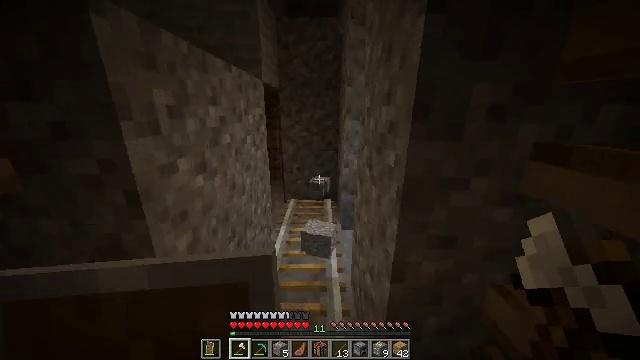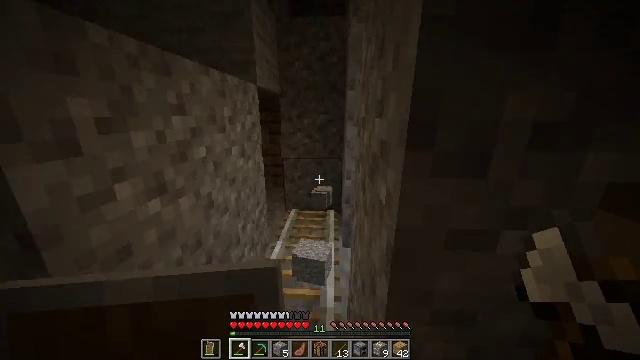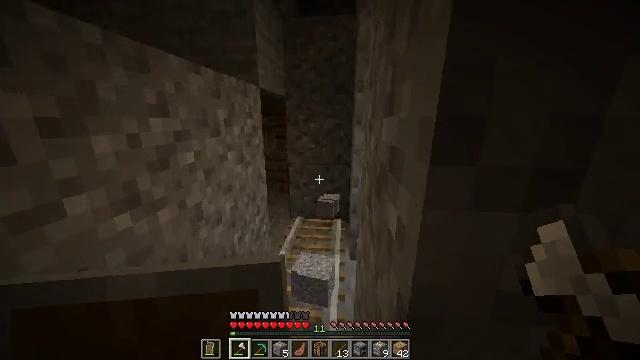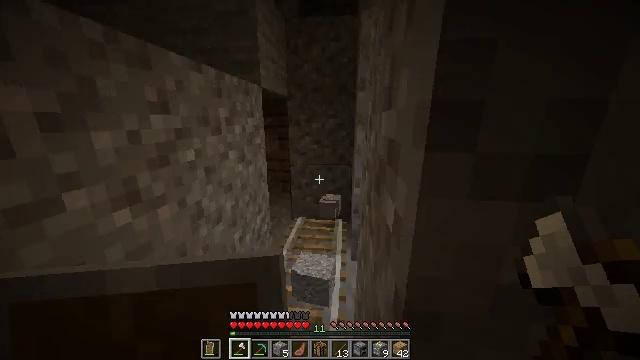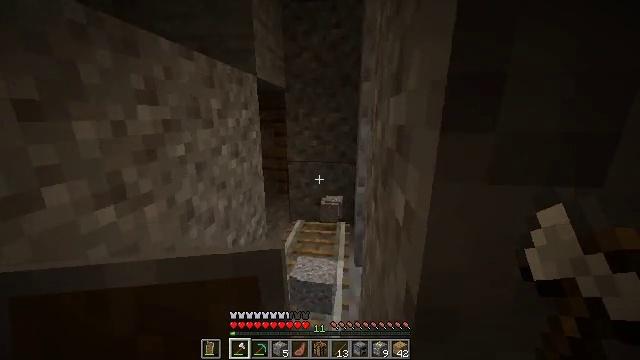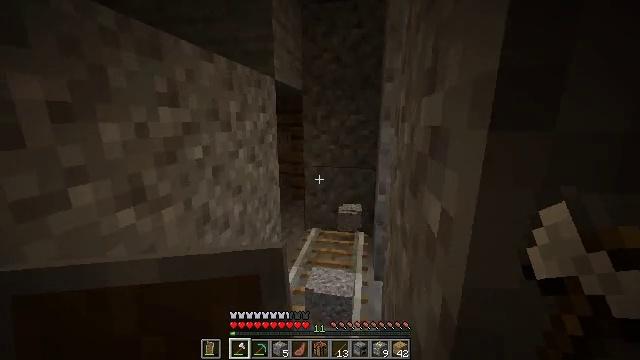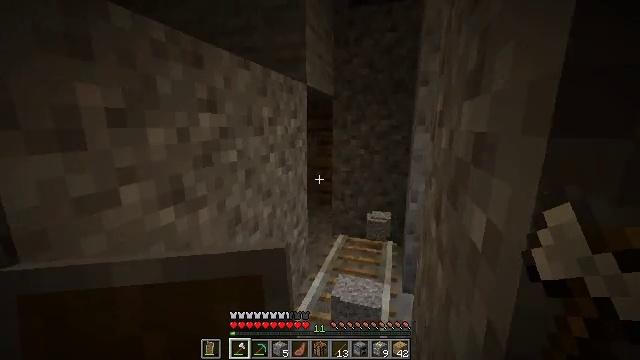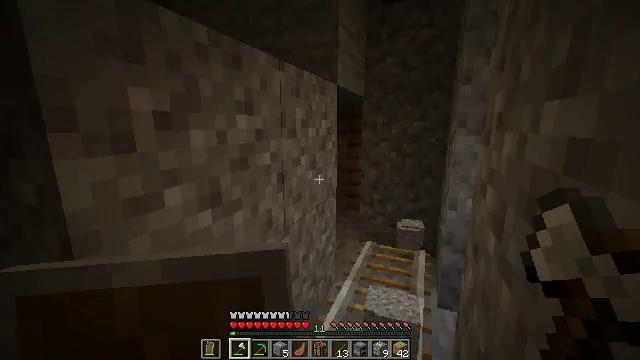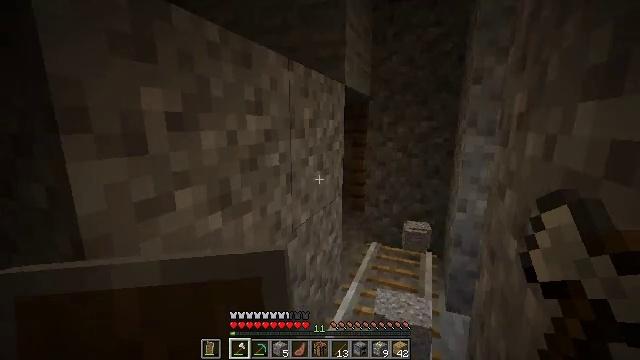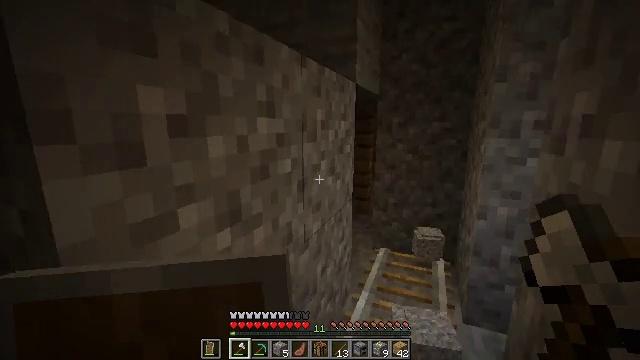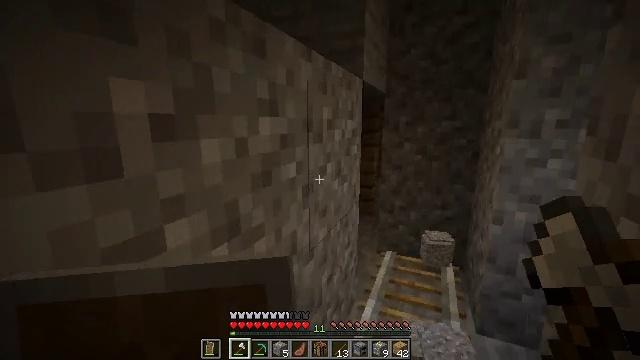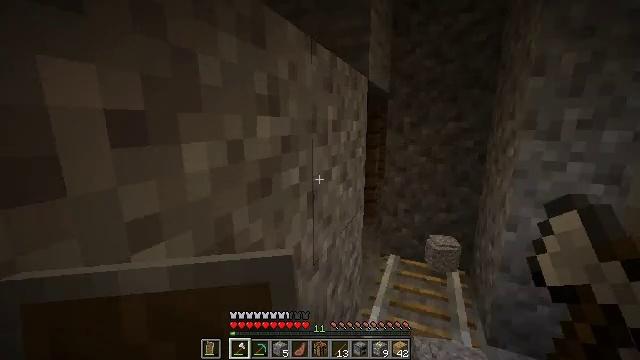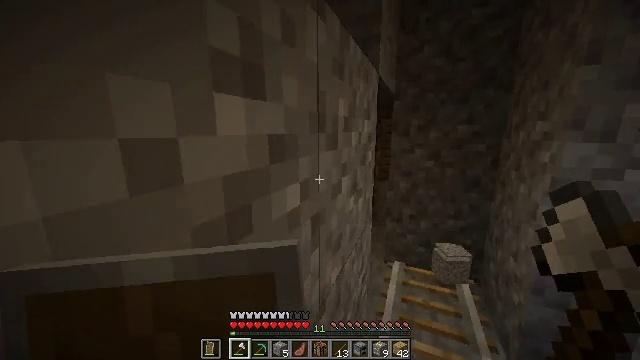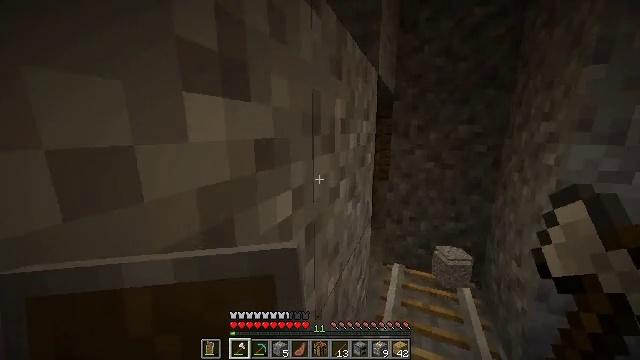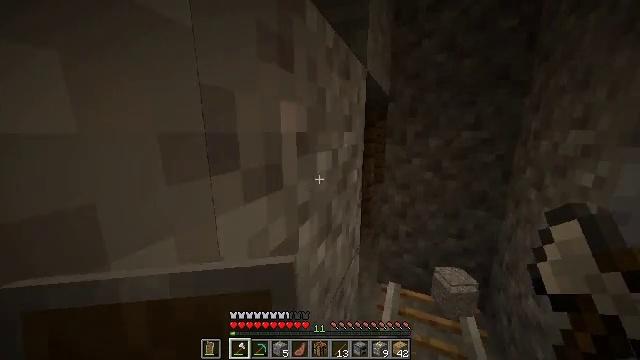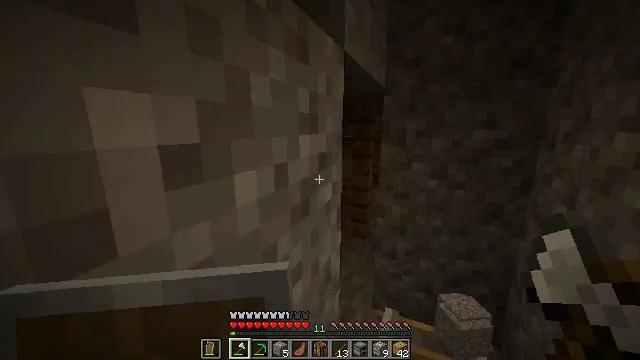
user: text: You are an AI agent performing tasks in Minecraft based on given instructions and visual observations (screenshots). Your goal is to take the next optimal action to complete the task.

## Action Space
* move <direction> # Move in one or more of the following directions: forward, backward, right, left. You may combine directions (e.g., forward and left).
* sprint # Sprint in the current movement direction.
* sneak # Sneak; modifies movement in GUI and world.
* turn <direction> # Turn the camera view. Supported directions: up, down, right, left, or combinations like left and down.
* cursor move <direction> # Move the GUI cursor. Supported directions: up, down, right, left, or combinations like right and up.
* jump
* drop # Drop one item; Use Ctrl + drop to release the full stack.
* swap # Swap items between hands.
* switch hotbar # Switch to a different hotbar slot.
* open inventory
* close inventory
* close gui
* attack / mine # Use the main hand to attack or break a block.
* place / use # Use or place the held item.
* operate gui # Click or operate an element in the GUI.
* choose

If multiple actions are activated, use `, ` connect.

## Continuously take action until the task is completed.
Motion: motion action
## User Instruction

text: Collect gravel for your inventory.
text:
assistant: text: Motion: move forward, sprint, turn left
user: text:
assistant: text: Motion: move forward, sprint, turn left and up
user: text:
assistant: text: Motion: move forward, sprint
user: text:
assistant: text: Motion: move forward, sprint
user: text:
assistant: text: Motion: move forward, sprint, turn left and up
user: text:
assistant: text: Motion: move forward, sprint, turn left and up
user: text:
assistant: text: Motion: move forward, sprint, turn left
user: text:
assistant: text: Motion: move forward, sprint
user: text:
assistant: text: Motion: move forward, sprint
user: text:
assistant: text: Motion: move forward, sprint
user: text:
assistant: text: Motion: move forward, sprint
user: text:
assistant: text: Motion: move forward, sprint
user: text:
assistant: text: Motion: move forward, sprint
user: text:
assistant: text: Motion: move forward, sprint
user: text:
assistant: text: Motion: move forward and move right, sprint
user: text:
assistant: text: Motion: move forward and move right, sprint, turn left
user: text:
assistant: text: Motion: move forward and move right, sprint, turn left
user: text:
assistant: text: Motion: move forward and move right, sprint, turn left
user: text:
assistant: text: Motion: move forward and move right, sprint, turn left
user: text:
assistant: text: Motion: move forward and move right, sprint, turn left
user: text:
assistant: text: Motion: move forward and move right, sprint, turn left
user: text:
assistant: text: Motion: move forward and move right, sprint, turn left
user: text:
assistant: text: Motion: move forward, sprint, turn left and up
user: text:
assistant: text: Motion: move forward, sprint, turn left
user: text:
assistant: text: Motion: move forward, sprint, turn left
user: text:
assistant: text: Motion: move forward, sprint, turn left and up
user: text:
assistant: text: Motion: move forward, sprint, turn left
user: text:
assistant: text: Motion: move forward, sprint, turn right and down
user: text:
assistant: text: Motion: move forward, sprint, turn right and down
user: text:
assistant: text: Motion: move forward, sprint, turn right